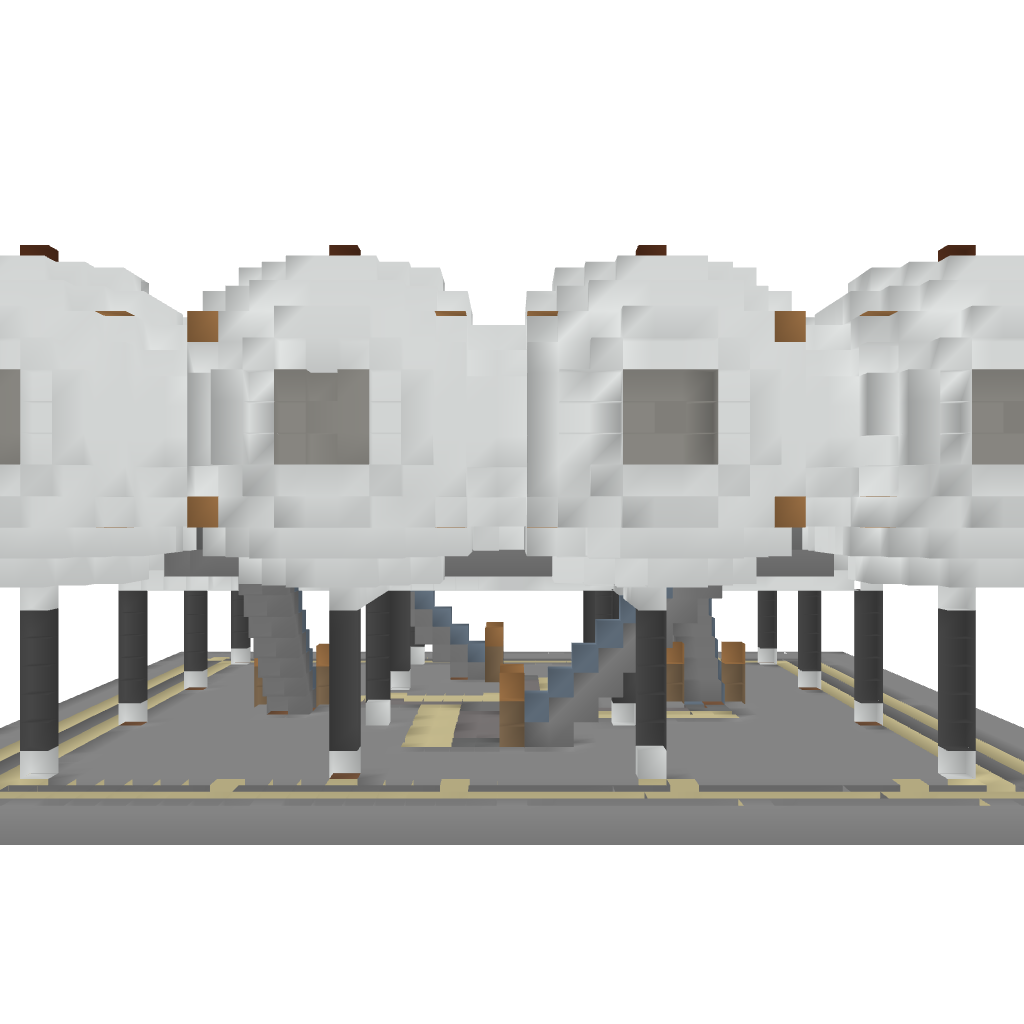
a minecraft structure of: Golf Ball House